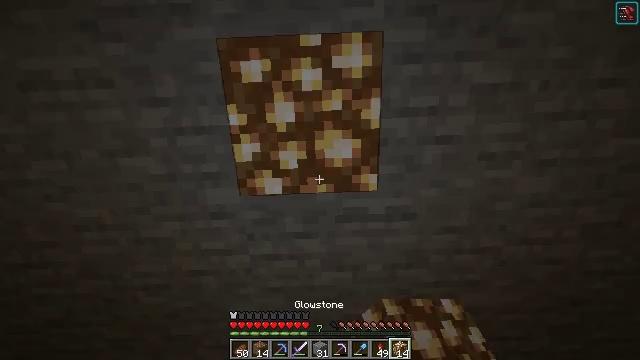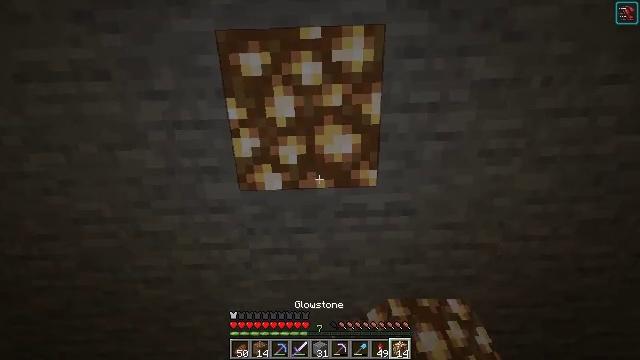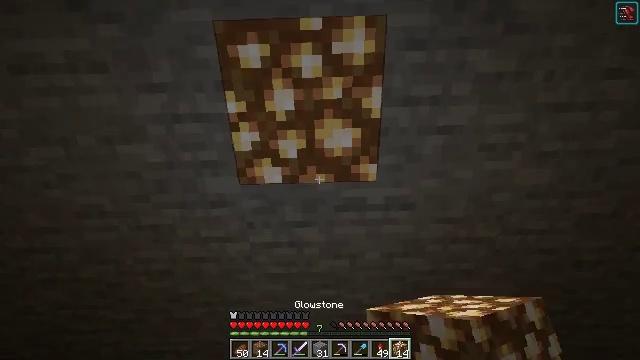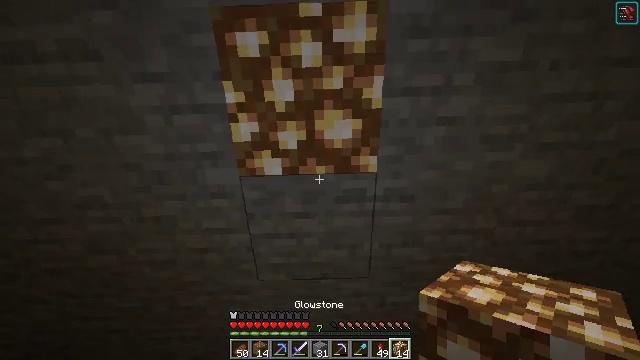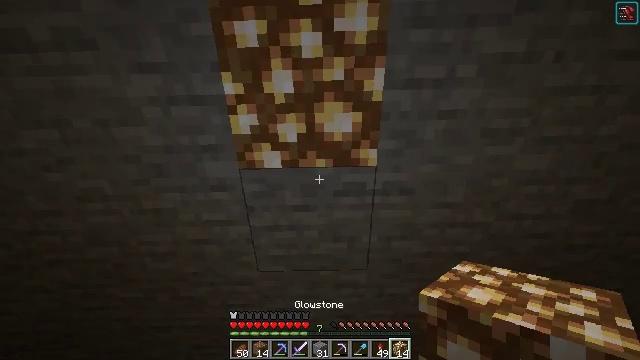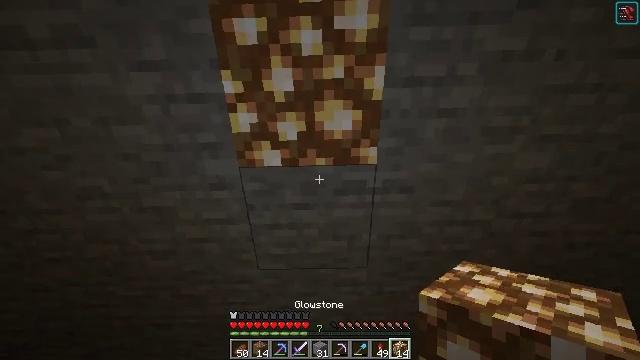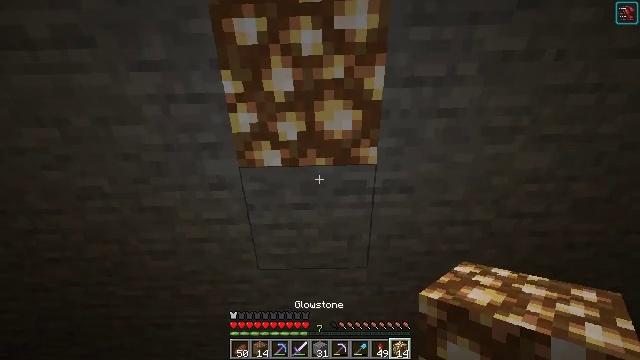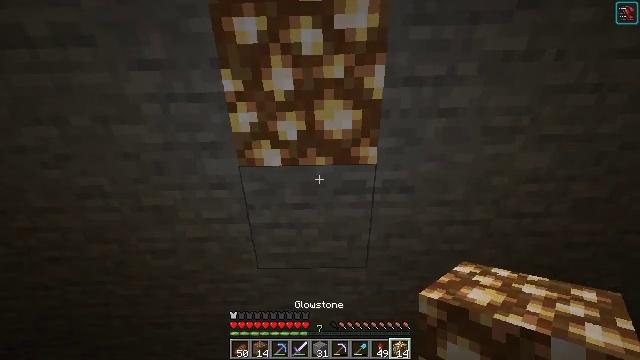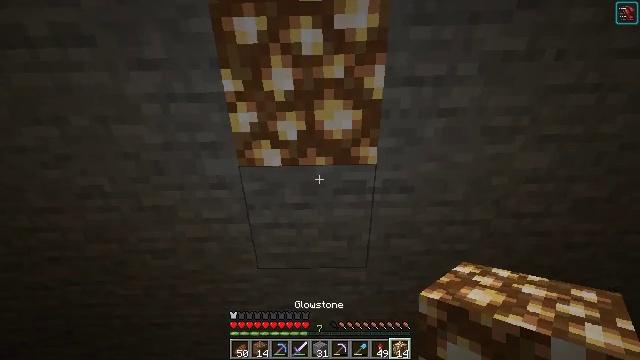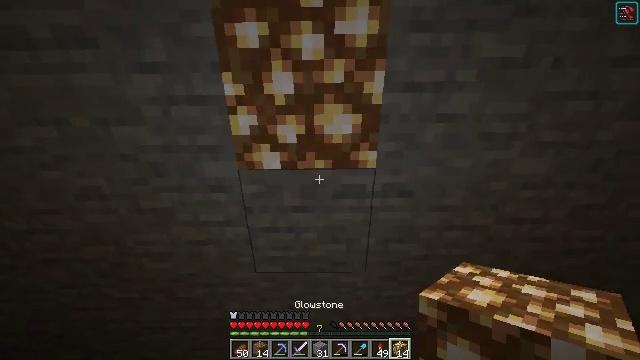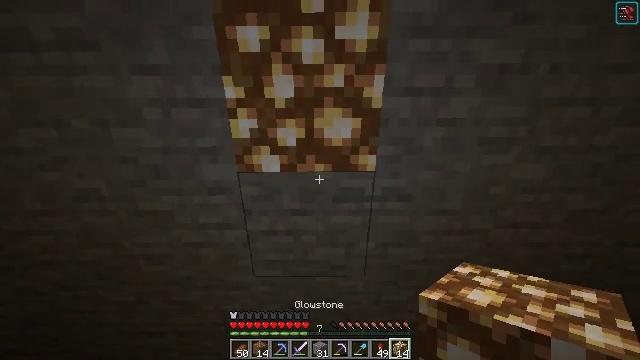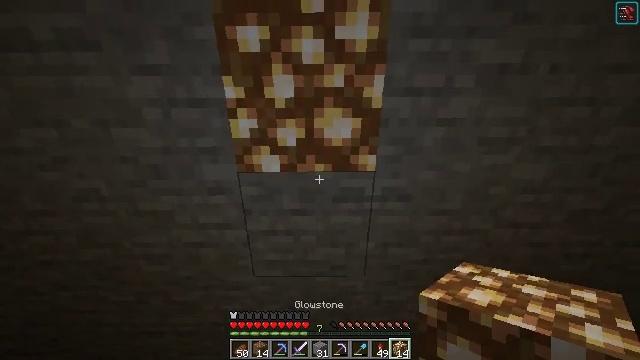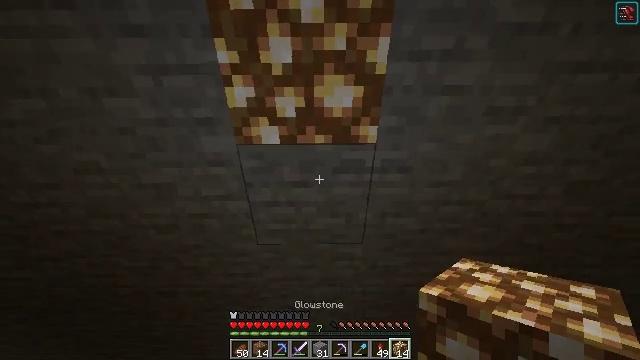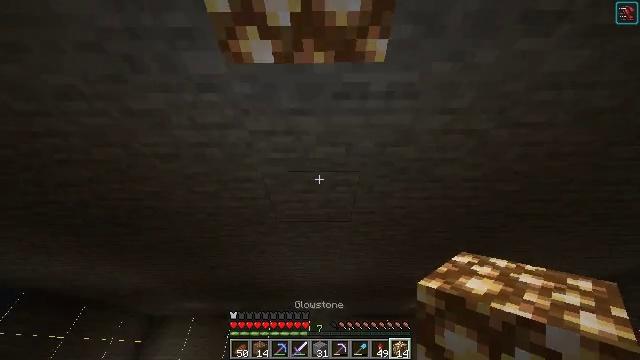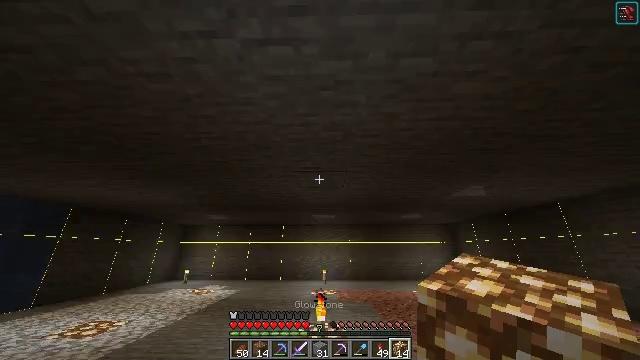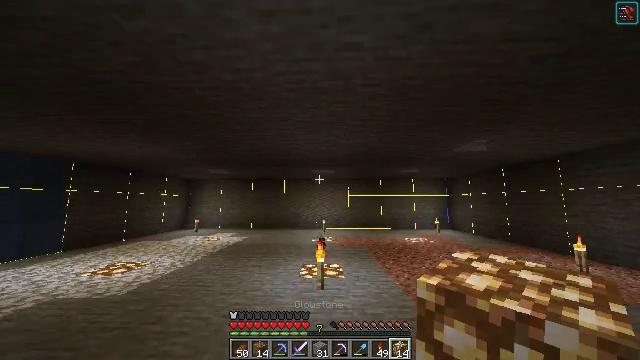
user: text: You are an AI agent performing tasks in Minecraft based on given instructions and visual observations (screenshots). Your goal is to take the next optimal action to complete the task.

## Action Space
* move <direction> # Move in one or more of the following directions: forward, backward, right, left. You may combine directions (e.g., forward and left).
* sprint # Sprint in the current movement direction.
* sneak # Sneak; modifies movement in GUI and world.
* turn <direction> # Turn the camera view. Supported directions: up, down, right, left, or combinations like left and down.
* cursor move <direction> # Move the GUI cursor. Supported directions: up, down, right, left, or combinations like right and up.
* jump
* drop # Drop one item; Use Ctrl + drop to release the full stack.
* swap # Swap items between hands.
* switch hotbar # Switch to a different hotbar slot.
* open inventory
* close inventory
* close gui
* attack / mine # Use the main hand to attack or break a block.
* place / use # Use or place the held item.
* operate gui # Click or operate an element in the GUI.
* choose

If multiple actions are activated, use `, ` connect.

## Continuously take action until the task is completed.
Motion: motion action
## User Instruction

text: Mine the glowstone in the Nether.
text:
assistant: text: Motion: turn down
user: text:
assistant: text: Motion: turn down
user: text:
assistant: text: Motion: turn down
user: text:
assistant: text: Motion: turn down
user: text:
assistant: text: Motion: no_op
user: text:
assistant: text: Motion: no_op
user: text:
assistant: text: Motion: no_op
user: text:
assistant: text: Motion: no_op
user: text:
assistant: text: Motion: turn up
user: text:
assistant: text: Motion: no_op
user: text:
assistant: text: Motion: no_op
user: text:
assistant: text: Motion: turn down
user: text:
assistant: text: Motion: turn down
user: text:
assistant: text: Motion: turn left and down
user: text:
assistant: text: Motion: turn down
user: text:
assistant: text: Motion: turn down
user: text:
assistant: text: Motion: turn down
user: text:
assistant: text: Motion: turn down
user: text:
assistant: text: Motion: no_op
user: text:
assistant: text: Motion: no_op
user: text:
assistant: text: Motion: no_op
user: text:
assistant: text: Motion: no_op
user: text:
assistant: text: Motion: no_op
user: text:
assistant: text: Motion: turn right and down
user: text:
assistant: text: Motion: turn right
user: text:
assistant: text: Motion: turn right
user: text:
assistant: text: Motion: turn right and down
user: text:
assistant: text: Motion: turn right and down
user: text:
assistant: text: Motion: turn right and down
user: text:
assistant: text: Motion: turn right